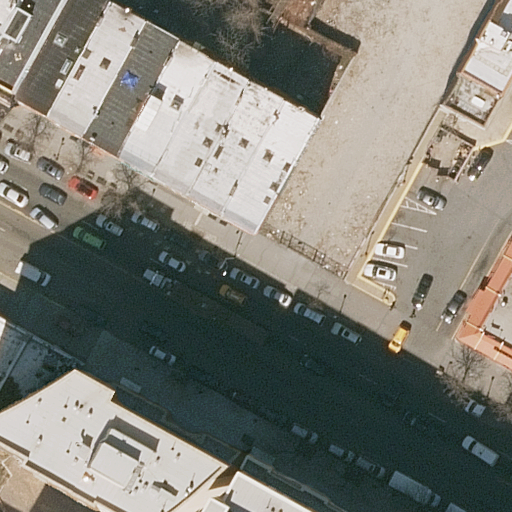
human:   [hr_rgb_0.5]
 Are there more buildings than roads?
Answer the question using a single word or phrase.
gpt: yes

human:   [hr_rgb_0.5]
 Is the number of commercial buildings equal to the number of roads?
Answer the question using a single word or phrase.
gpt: no

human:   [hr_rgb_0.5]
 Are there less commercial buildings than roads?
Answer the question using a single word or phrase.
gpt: yes

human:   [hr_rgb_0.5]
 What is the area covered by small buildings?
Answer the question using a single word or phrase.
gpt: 61m2

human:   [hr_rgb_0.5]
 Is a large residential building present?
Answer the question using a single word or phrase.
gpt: no

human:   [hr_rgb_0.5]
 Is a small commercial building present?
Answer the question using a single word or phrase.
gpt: yes

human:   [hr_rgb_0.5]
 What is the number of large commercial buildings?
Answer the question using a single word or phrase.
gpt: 0

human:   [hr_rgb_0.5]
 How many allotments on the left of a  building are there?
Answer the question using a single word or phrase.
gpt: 0

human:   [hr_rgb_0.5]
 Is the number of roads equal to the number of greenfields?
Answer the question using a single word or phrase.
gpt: no

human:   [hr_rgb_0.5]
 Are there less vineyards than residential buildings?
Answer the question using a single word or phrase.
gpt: yes

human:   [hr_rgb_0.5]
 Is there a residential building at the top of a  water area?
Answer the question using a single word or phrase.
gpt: no

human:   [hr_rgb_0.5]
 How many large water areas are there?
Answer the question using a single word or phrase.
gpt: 0

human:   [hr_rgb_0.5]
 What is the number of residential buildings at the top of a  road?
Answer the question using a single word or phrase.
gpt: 9

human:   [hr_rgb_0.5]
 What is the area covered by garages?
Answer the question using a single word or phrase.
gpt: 0m2

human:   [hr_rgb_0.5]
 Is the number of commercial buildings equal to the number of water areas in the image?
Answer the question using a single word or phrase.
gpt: no

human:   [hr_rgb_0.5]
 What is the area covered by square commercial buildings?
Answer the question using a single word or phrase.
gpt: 0m2

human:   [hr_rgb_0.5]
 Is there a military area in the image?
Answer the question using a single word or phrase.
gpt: no

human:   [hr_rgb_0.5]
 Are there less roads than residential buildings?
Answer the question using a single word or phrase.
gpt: yes

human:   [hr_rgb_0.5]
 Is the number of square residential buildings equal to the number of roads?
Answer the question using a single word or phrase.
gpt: no

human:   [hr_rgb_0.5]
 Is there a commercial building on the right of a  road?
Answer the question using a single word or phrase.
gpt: yes

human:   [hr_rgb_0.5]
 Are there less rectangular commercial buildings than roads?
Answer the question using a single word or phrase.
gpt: yes

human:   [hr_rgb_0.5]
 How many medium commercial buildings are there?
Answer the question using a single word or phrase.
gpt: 0

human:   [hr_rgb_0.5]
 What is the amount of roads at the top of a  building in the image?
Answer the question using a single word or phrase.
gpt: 3

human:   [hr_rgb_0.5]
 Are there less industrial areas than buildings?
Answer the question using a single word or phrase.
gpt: yes

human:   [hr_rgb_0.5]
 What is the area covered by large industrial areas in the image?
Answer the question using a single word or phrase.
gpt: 0m2

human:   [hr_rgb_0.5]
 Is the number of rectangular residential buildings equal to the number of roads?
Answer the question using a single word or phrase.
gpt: no

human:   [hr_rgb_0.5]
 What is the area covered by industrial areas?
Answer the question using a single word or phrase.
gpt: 0m2

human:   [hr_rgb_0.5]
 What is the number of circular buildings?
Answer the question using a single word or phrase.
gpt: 0

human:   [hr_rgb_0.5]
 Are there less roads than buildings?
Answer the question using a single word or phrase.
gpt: yes

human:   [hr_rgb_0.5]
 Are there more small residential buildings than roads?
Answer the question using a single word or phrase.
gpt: no

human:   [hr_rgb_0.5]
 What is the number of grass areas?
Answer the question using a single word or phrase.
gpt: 0

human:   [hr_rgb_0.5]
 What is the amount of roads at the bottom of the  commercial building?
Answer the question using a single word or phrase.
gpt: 0

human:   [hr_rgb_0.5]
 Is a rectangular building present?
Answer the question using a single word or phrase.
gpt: yes

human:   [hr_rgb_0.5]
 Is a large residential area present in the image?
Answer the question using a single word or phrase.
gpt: no

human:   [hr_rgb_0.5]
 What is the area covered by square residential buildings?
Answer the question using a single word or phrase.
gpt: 0m2

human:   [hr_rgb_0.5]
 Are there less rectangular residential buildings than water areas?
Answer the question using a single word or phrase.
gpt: no